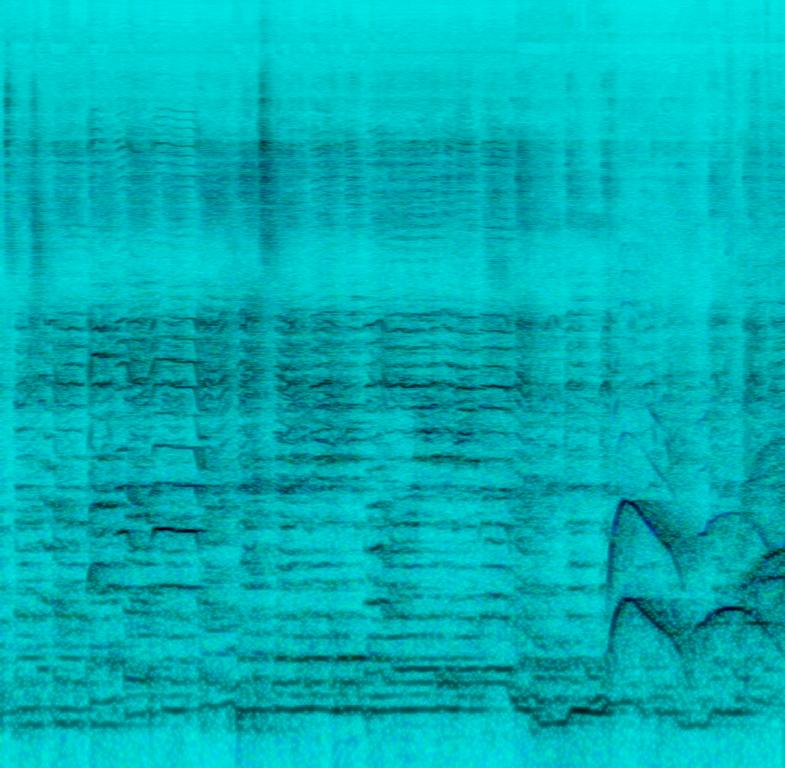
This is a live performance from a female cabaret quartet. They have different vocal ranges and harmonise every line of the song. The audience cheers and claps as they sing. The song feels jazzy.